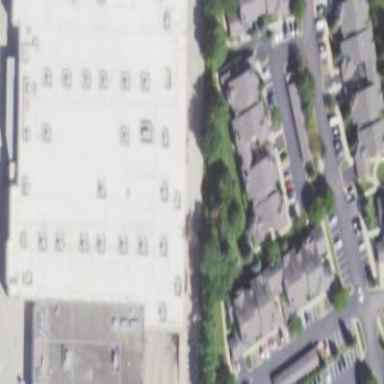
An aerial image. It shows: Retail building.